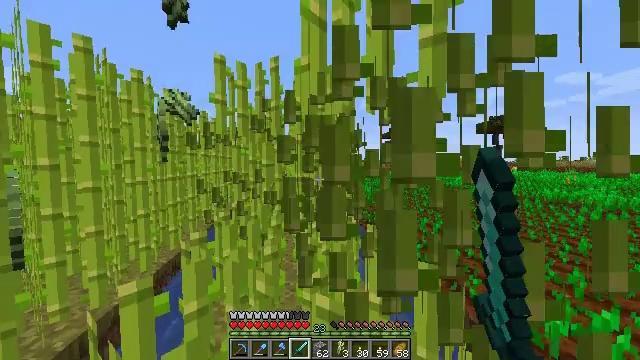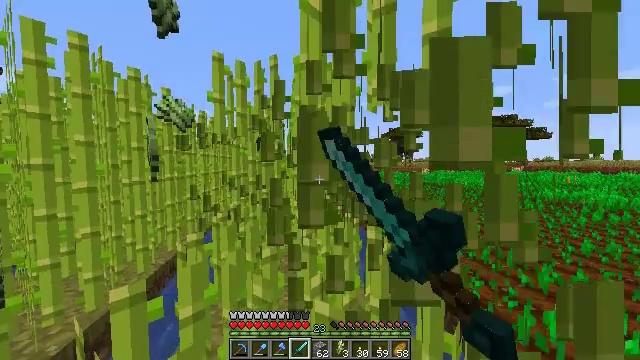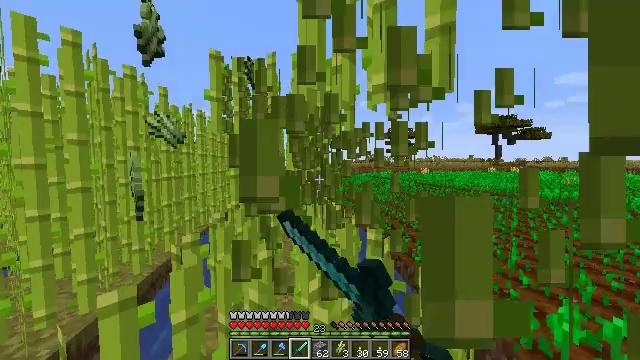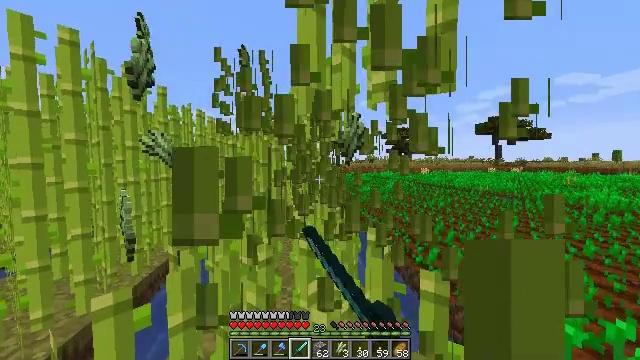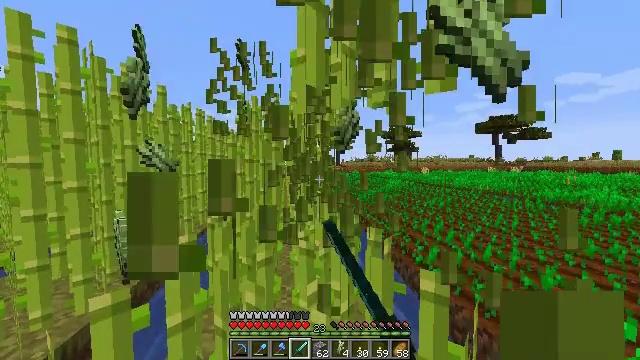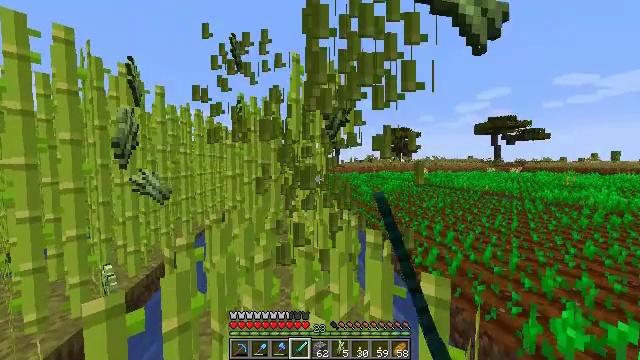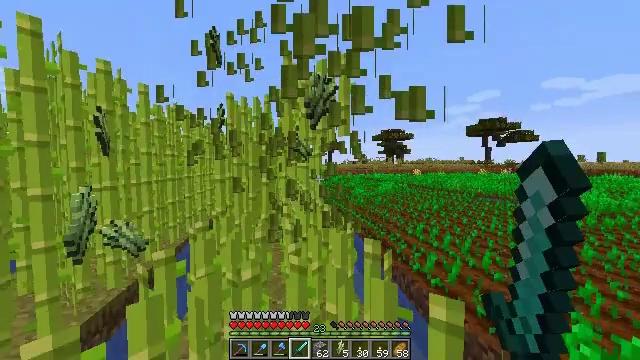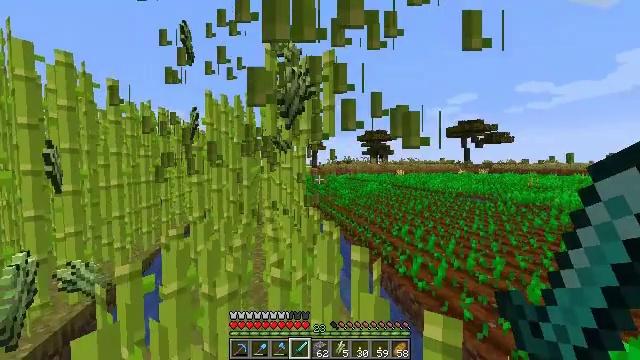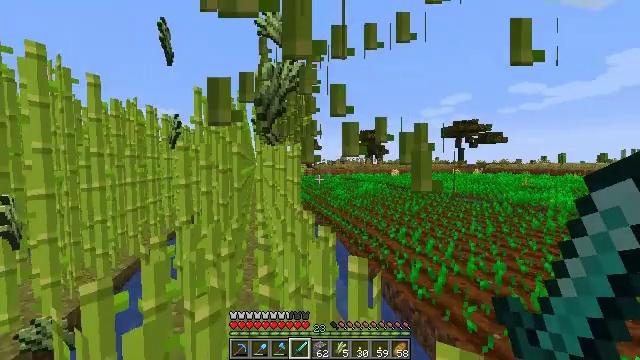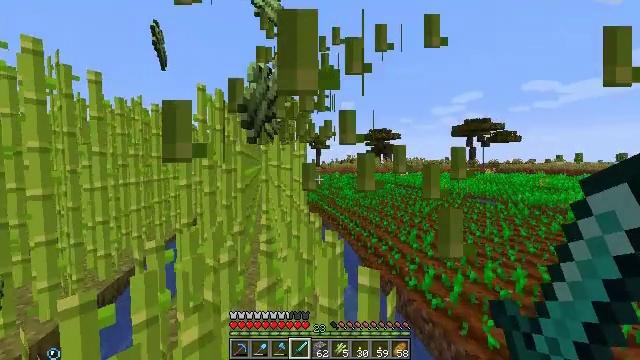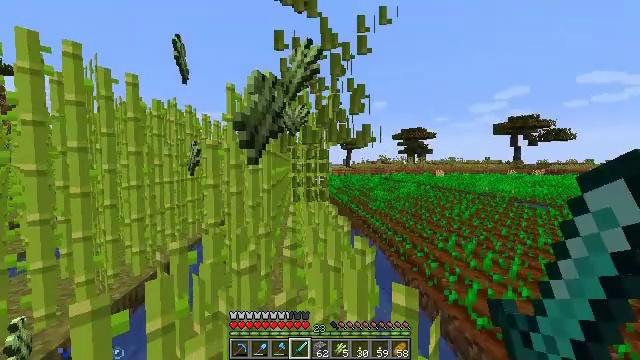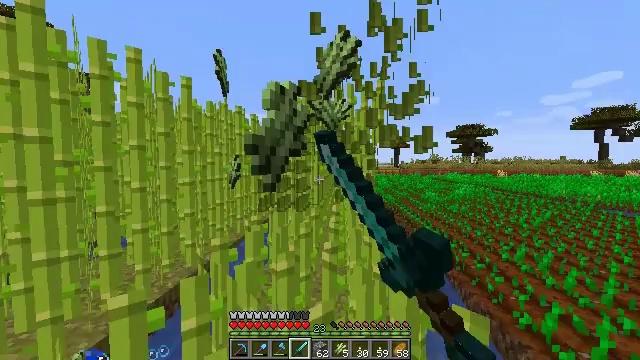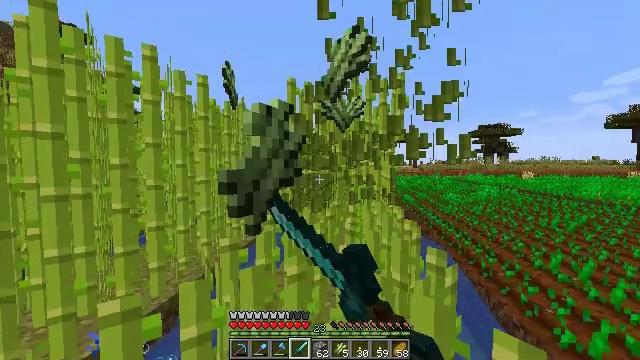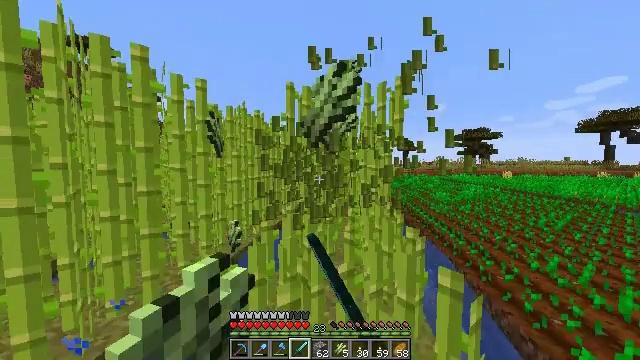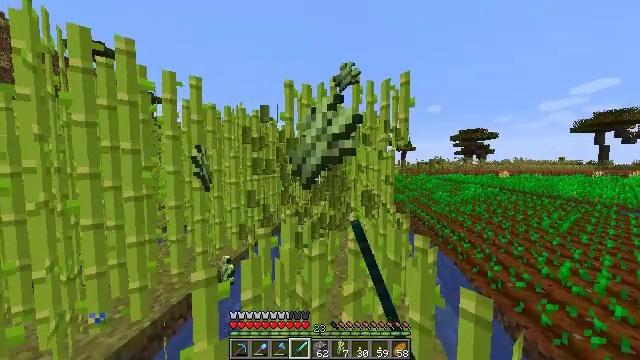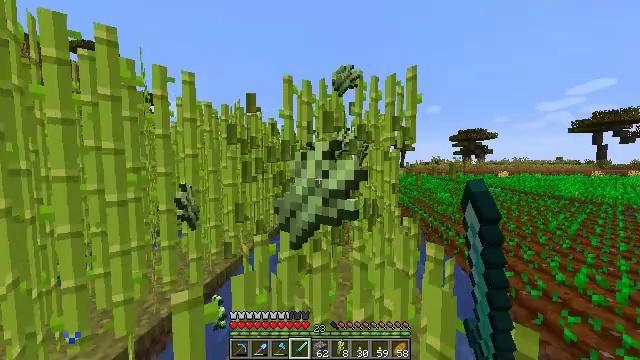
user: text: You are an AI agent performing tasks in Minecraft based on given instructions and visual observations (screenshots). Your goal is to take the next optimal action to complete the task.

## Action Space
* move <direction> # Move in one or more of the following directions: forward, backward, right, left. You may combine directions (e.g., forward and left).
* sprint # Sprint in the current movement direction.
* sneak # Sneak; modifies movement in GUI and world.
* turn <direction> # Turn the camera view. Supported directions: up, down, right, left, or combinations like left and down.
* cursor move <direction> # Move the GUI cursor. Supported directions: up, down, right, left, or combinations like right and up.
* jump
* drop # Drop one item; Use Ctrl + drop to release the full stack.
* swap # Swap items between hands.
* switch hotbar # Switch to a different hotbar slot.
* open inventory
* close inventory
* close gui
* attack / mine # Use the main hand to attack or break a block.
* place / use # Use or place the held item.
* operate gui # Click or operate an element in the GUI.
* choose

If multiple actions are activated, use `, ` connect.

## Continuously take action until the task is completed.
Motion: motion action
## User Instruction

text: Break the sugar cane.
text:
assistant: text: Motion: attack / mine
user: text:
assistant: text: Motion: attack / mine
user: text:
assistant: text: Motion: attack / mine
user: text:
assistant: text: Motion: attack / mine
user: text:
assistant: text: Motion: move forward, attack / mine
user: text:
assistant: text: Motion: move forward, turn right, attack / mine
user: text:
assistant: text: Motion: move forward, turn right, attack / mine
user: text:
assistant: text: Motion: move forward, turn right, attack / mine
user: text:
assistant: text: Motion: move forward, turn left, attack / mine
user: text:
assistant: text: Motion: move forward, turn left, attack / mine
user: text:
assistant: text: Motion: move forward, sprint, turn left, attack / mine
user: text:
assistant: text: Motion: move forward, sprint, turn left, attack / mine
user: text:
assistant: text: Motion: move forward, sprint, attack / mine
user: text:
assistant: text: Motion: move forward, sprint, attack / mine
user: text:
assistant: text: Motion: move forward, sprint, attack / mine
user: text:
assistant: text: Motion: move forward, sprint, attack / mine
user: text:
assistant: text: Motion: move forward, sprint, attack / mine
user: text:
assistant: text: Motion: move forward, sprint, attack / mine
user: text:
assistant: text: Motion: move forward, sprint, turn right, attack / mine
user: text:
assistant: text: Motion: move forward, sprint, turn right, attack / mine
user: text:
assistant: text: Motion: move forward, sprint, turn right, attack / mine
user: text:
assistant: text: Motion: move forward, sprint, attack / mine
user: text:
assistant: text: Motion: move forward, sprint, turn left, attack / mine
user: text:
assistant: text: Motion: move forward, sprint, turn left, attack / mine
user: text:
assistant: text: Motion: move forward, sprint, turn left, attack / mine
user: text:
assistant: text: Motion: move forward, sprint, turn left, attack / mine
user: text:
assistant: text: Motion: move forward, sprint, turn left, attack / mine
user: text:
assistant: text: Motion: move forward, sprint, attack / mine
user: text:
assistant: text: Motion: move forward, sprint, attack / mine
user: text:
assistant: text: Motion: move forward, sprint, turn right, attack / mine